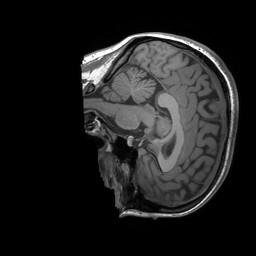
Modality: T1w
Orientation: sagittal
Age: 30
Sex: female